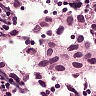
Metastatic tissue present: yes